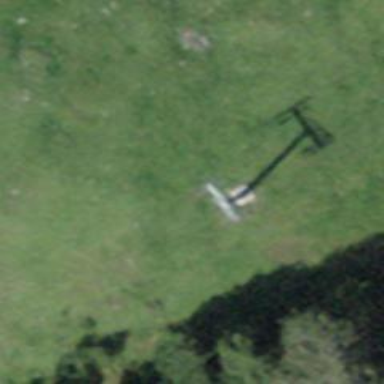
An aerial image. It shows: Pylon used for aerialway.